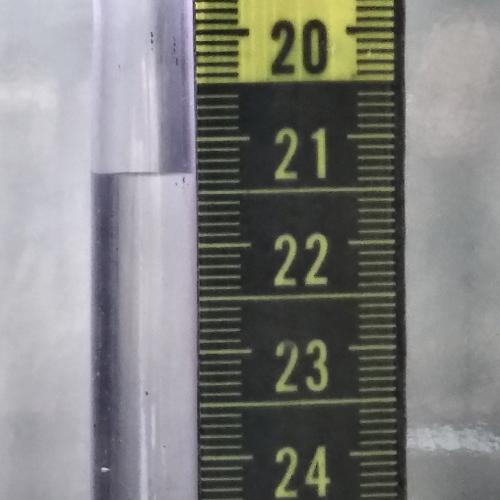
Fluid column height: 21.3 cm